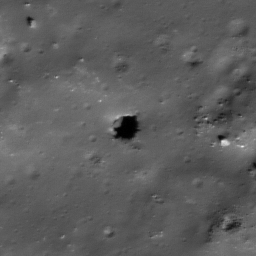
Pit: Wood T 1b
Host crater: Wood T
Host type: impact_melt
Lunar coordinates: latitude 43.886, longitude 235.761